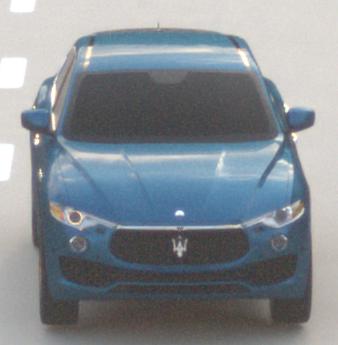
Make: Maserati
Model: Levante GT Hybrid
Detailed model: Levante
Model produced from: 2021/07
Model produced until: 2022/10
Doors: 4
Color: blue
Road condition: dry road
Daytime: sunrise or sunset
Contrast: low contrast